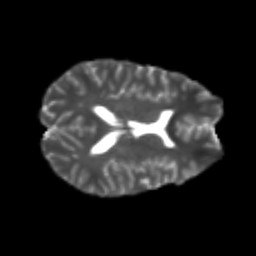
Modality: T2w
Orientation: axial
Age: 22
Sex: female
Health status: healthy
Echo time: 0.074 s